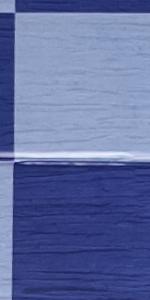
Label: Empty